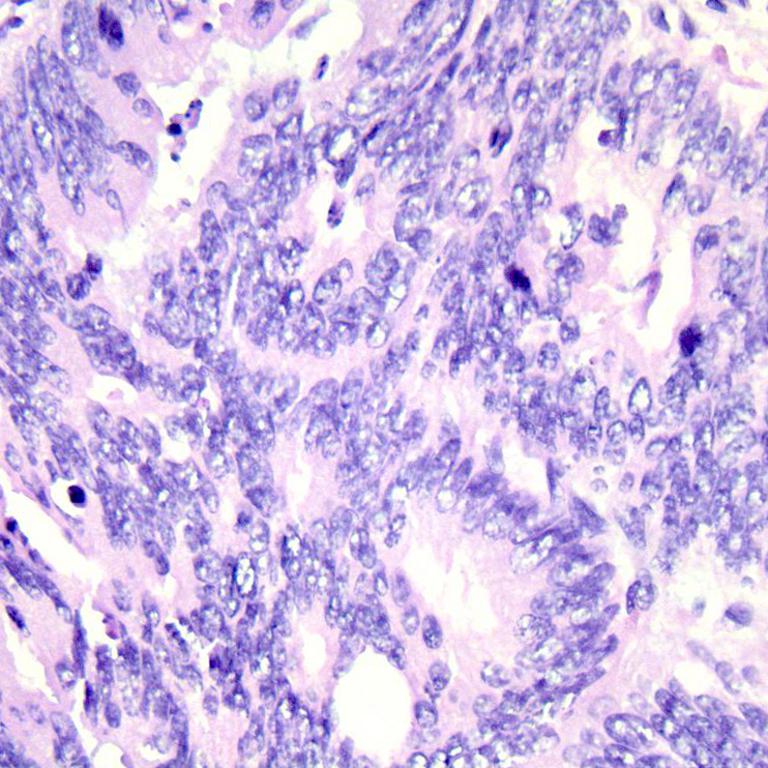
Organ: colon
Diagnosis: adenocarcinomas